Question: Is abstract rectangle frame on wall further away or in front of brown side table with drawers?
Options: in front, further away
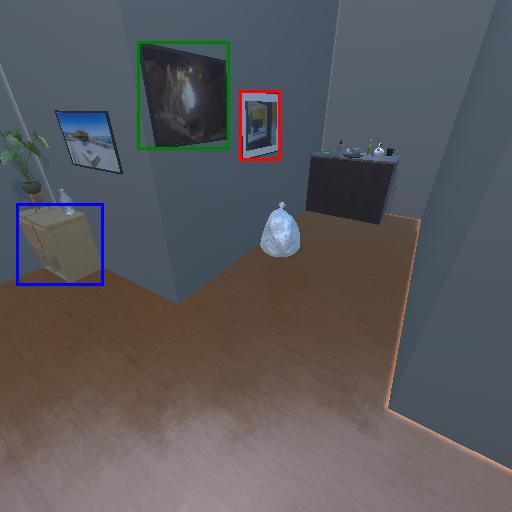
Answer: in front